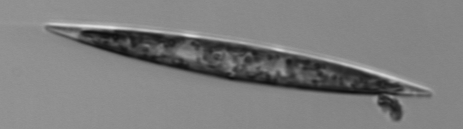
Label: pennate